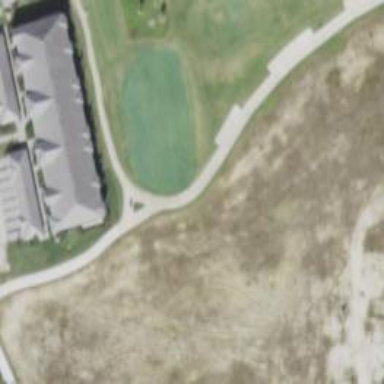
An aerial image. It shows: Path designated for golf carts.